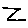
Label: zigzag